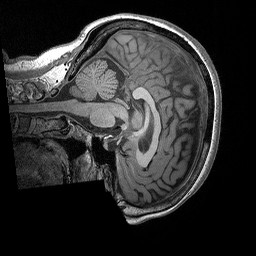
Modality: T1w
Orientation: sagittal
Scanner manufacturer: siemens
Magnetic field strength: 3 T
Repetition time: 2.3 s
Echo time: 0.00298 s